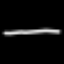
Label: line